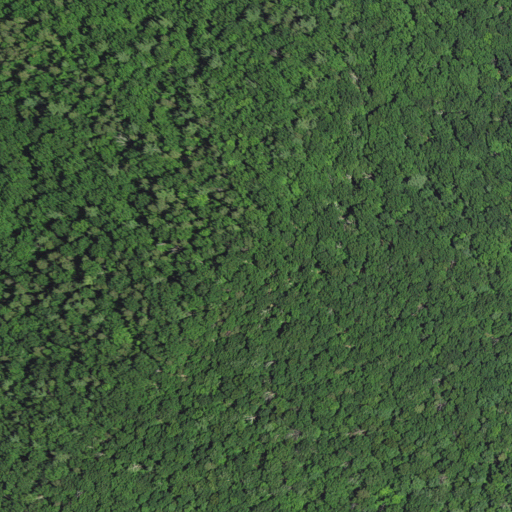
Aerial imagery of mountain in Virginia named Feldy Mountain containing deciduous forest and mixed forest